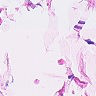
Metastatic tissue present: no